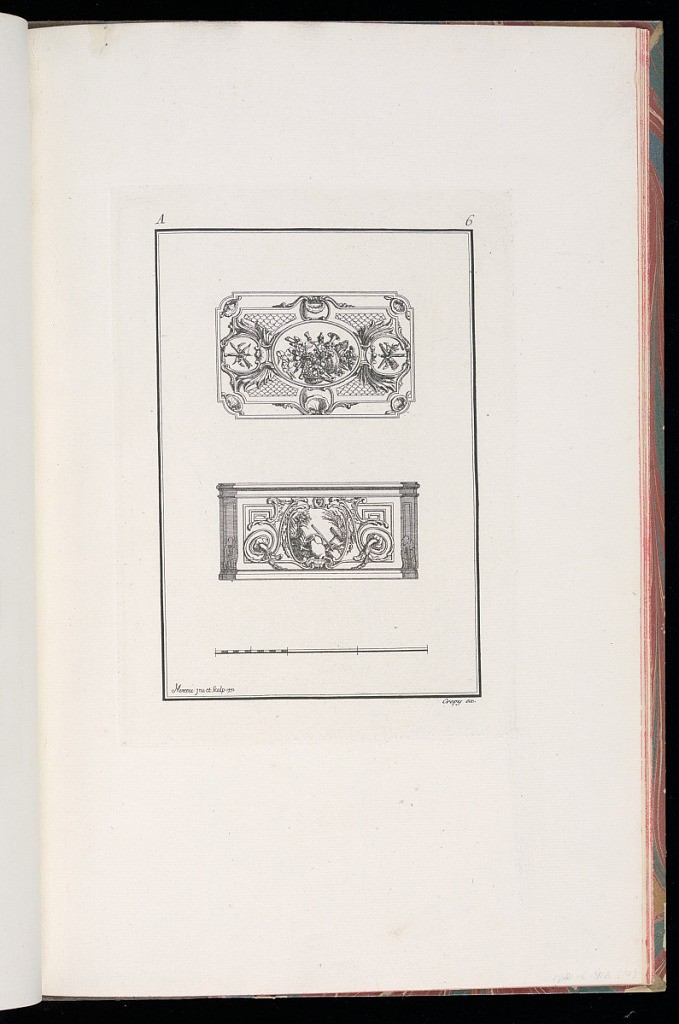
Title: Snuffbox Design
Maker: Pierre Moreau, French, 1722 – 1798
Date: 1771
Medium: Etching and engraving on laid paper
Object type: Print
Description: Within a double-lined frame, a design for a snuffbox, showing the lid, in the upper center and the side below, with a scale in the lower center. The lid is decorated with a central trophy of musical instruments, flowers, and ribbons within a central cartouche, surrounded by a scale pattern, with two cartouches on either side with trophies of bows and arrows in quivers. The corners and sides are decorated with shells, leaves, scrolls and fleurons. The side of the box is decorated with a central cartouche depicting agricultural tools within a landscape framed by leaf scrolls, fleurons and shell motifs, with scrollwork, with acanthus leaves and rosettes, with a Greek key motif. The plate is numbered, signed, and dated.